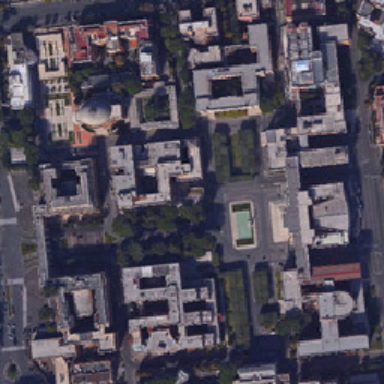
Schools with some grey educational buildings have a green building in the middle .